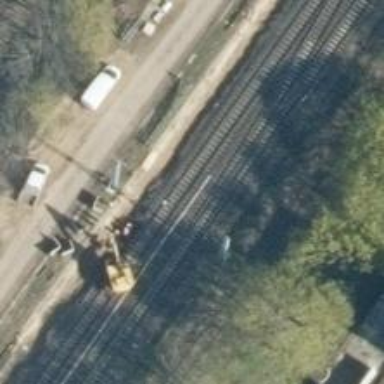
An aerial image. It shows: Railway switch.